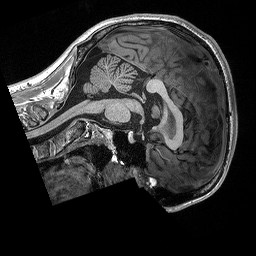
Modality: T1w
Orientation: sagittal
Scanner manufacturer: siemens
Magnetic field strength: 3 T
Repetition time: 2.3 s
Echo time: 0.00298 s